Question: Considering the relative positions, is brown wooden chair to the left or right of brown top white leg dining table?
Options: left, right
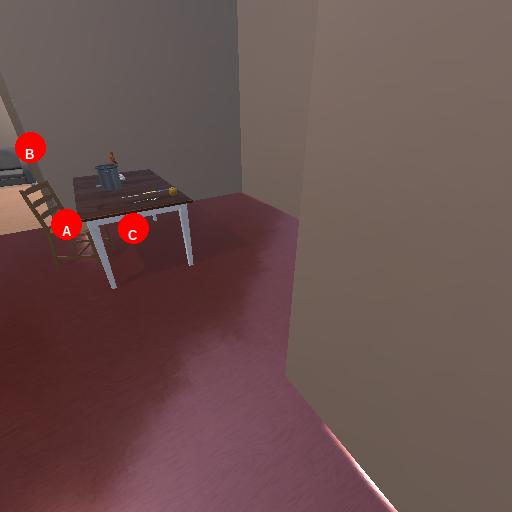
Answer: left